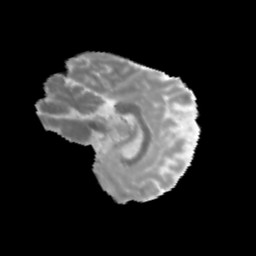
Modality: MD
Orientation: sagittal
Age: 12
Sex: male
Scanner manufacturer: siemens
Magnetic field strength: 3 T
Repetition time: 3.8 s
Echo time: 0.07 s